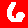
Digit: 6